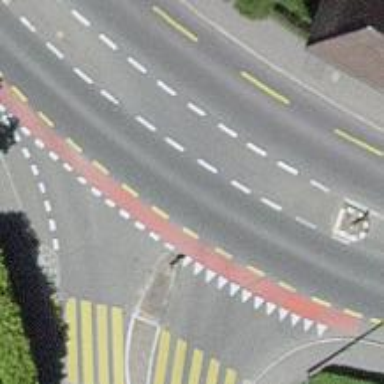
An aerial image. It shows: Secondary road with dedicated lane for cyclists.